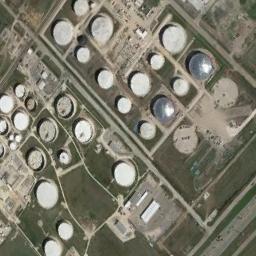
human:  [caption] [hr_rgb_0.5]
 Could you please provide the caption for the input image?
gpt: There are many storage tanks on the grass .

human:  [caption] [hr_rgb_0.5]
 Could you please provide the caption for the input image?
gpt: There are many roads around the storage tanks .

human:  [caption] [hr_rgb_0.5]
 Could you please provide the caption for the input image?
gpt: There are many different-sized storage tanks and many buildings in the factory, And there are large lawns in the factory .

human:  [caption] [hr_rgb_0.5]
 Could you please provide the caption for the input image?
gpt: One of these storage tanks is orange .

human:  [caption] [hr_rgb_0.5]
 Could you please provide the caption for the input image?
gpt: There are many storage tanks of different sizes .